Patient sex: F
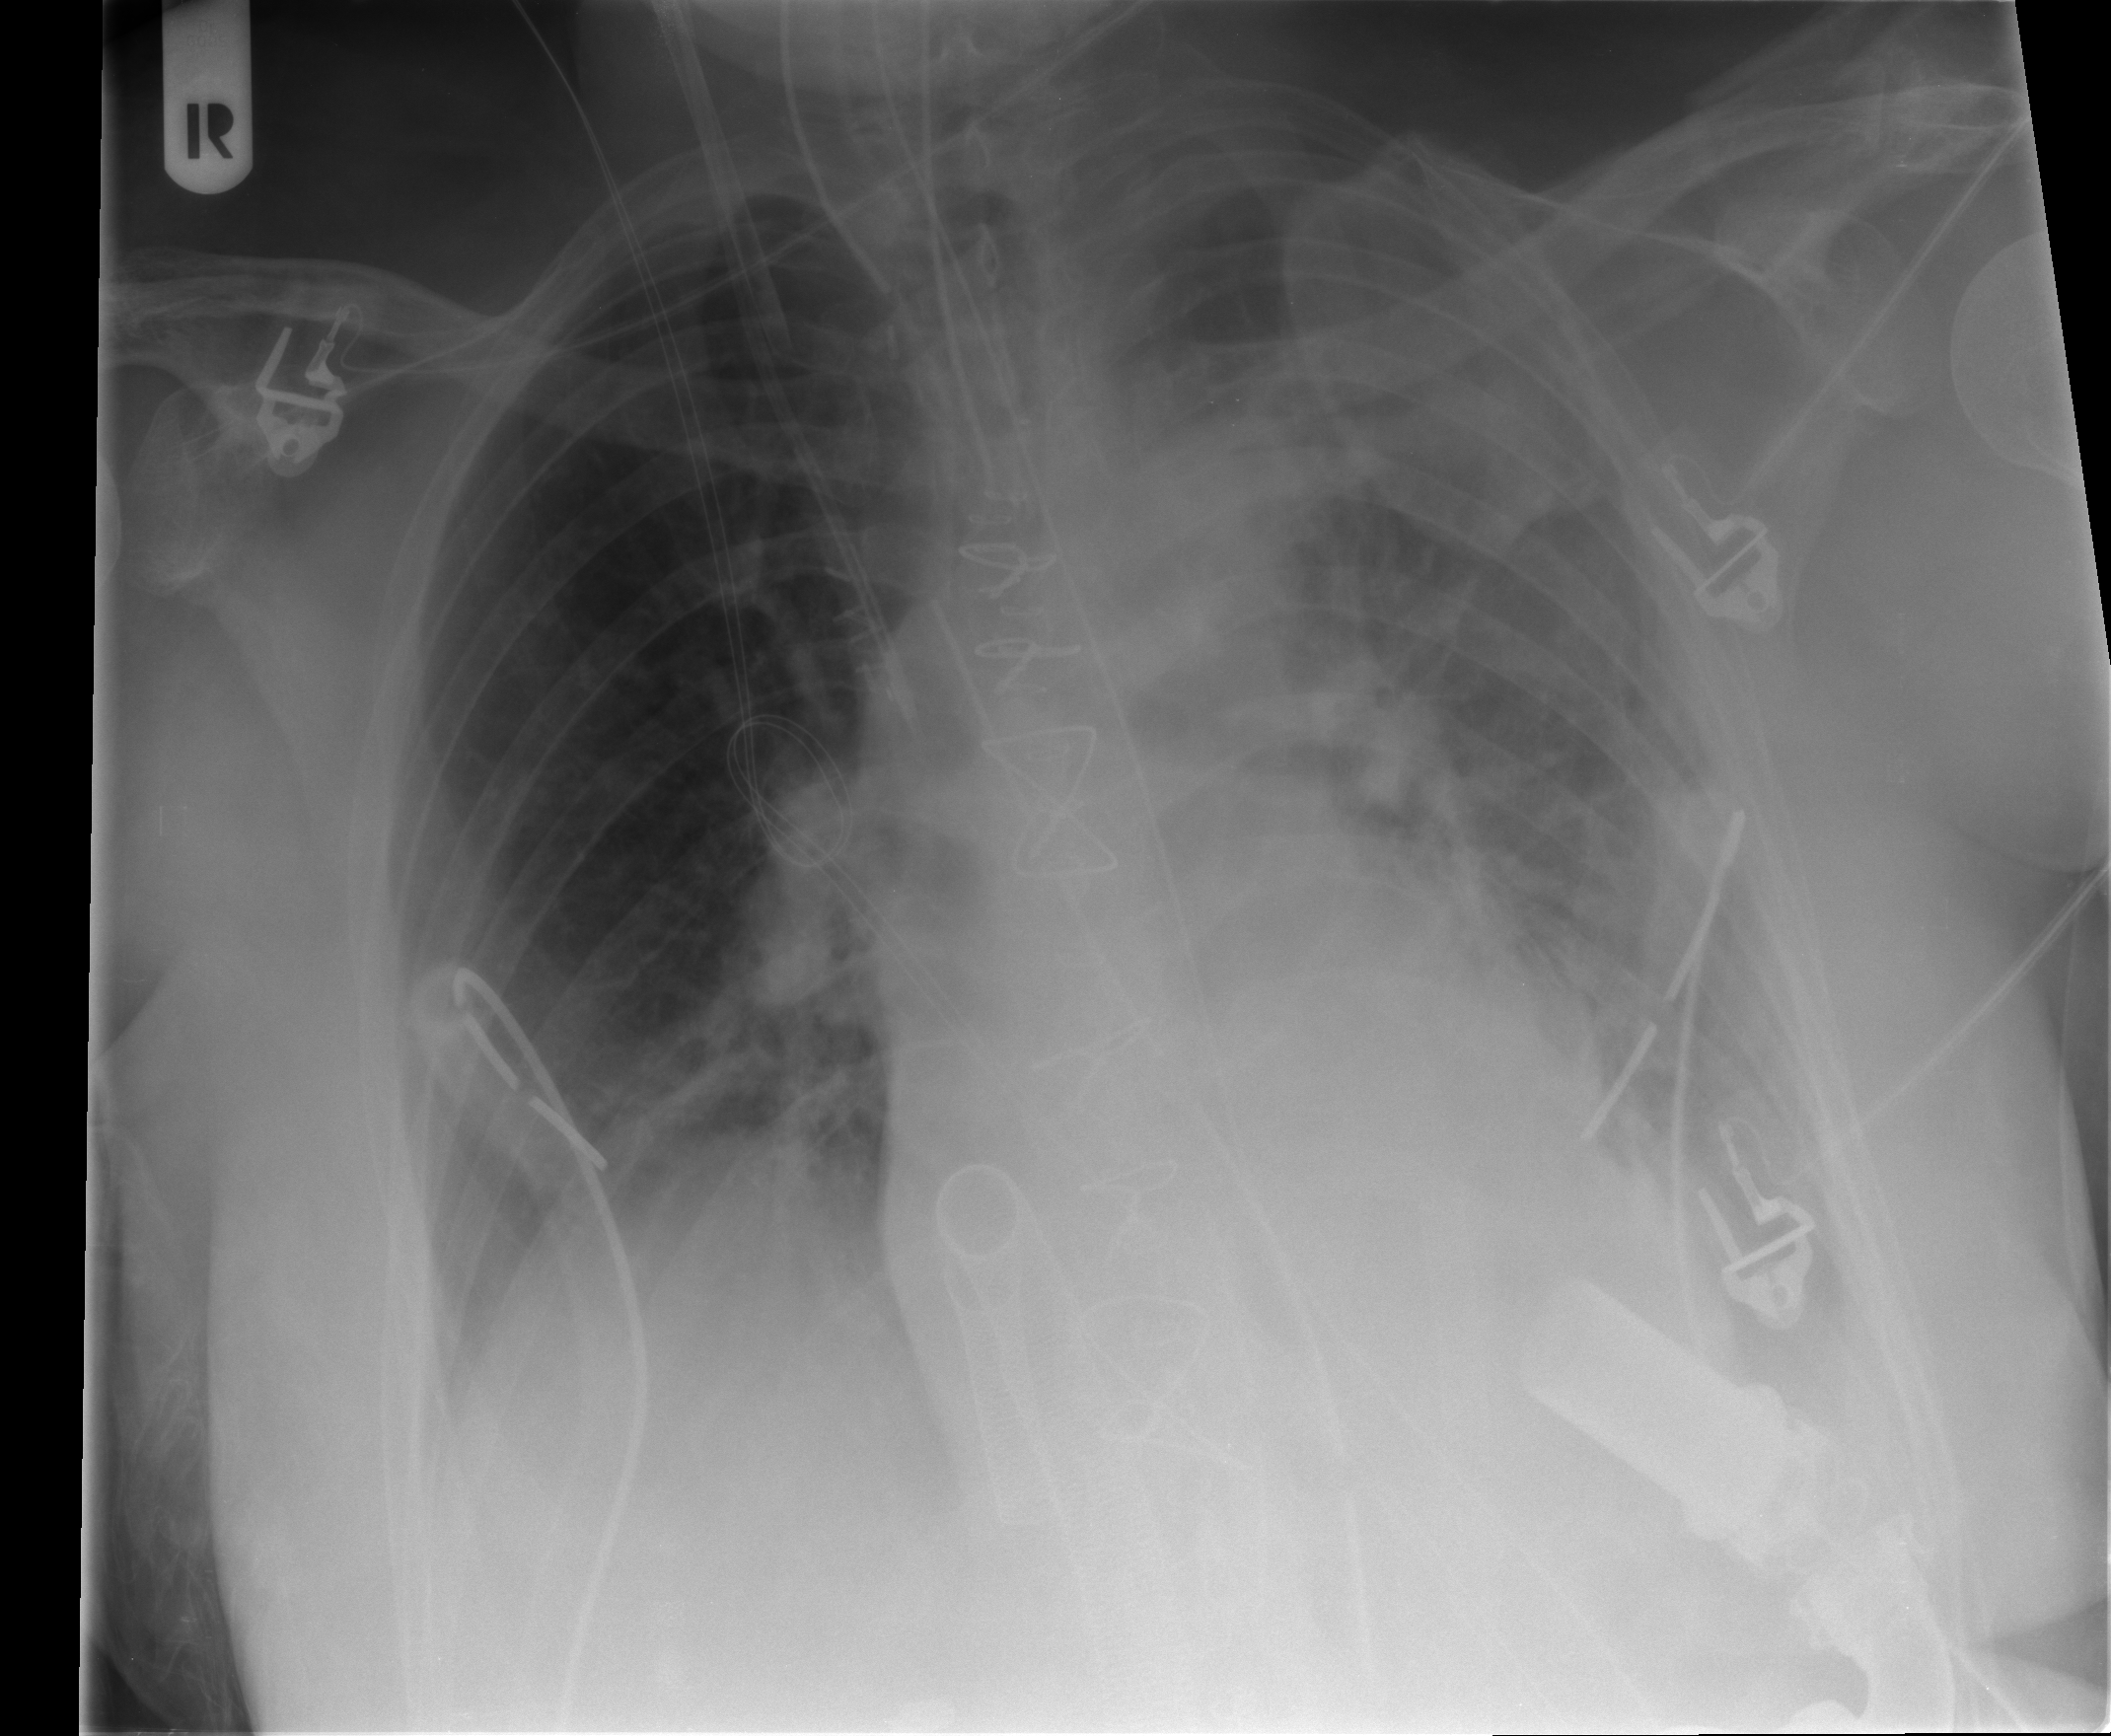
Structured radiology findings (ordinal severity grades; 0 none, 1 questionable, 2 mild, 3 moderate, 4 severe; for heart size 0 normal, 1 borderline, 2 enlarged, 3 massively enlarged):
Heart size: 2
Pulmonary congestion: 2
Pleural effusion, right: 0
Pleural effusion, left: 2
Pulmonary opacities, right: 0
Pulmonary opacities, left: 2
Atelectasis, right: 2
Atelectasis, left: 2